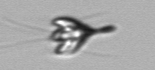
Label: Pyramimonas_longicauda